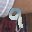
Label: 9